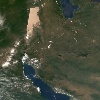
Label: land